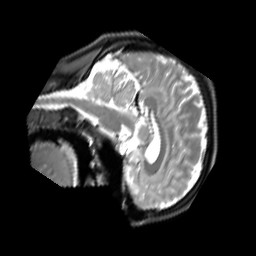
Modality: PDw
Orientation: sagittal
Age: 24
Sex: male
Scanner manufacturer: siemens
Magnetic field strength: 3 T
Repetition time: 11.88 s
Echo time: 0.014 s